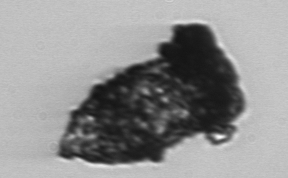
Label: Tintinnopsis